Question: I've been working on converting an application of mine from CodeIgniter to Phalcon. I've noticed that [query heavy] requests that only took a maximum of 3 or 4 seconds using CI are taking up to 30 seconds to complete using Phalcon!
I've spent days trying to find a solution. I've tried using all the different means of access offered by the framework including submitting raw query strings directly to Phalcon's MySql PDO adapter.
I'm adding my database connection to the service container exactly like it is shown in Phalcon's INVO tutorial:
'''
$di->set('db', function() use ($config) {
return new \Phalcon\Db\Adapter\Pdo\Mysql(array(
"host" => $config->database->host,
"username" => $config->database->username,
"password" => $config->database->password,
"dbname" => $config->database->name
));
});
'''
Using webgrind output I've been able to narrow the bottleneck down to the constructor in Phalcon's PDO adapter class (cost is in milliseconds):

I've already profiled and manually tested the relevant SQL to make sure the bottleneck isn't in the database (or my poorly constructed SQL!)
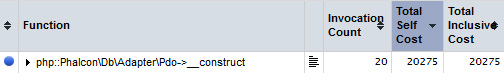
Answer: I've discovered the problem, which to me wasn't immediately apparent, so hopefully others will find this useful as well.
Every time a new query was started, the application was getting a new instance of the database adapter. The request which produced the webgrind output above had a total of 20 queries.
While re-reading Phalcon's documentation section on dependency injection I saw that services can optionally be added to the service container as a "shared" service, which effectively forces the object to act as a singleton, meaning that once one instance of the class is created, the application will simply pass that instance to any request instead of creating a new instance.
There are several methods to force a service to be added as a shared service, details of which can be found here in Phalcon's Documentation:
<URL>
Changing the code posted above to be added as a shared service looks like this:
'''
$di->setShared('db', function() use ($config) {
return new \Phalcon\Db\Adapter\Pdo\Mysql(array(
"host" => $config->database->host,
"username" => $config->database->username,
"password" => $config->database->password,
"dbname" => $config->database->name
));
});
'''
Here's what the webgrind output looks like for the same query referenced above, but after setting the database service to be added as a shared service (cost in milliseconds):

Notice that the invocation count is now 1 instead of 20, and the invocation cost dropped from 20 seconds down to 1 second!
I hope someone else finds this useful!